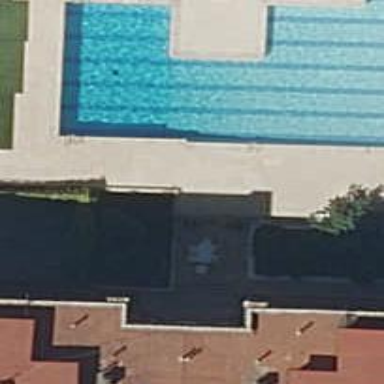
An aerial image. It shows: Swimming pool located in leisure land.